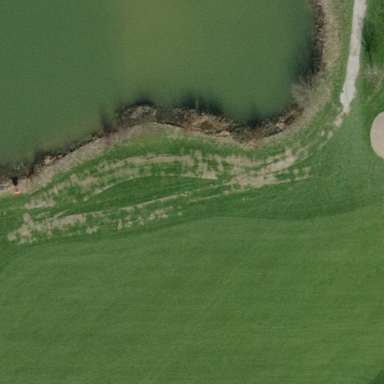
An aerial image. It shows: Grassy area designated as golf fairway.